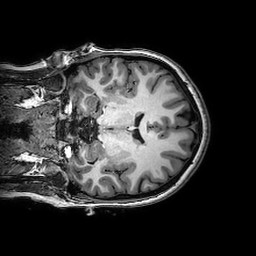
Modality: T1w
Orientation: coronal
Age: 21
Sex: female
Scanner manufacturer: philips
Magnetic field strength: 3 T
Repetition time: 0.008239 s
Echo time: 0.00378 s